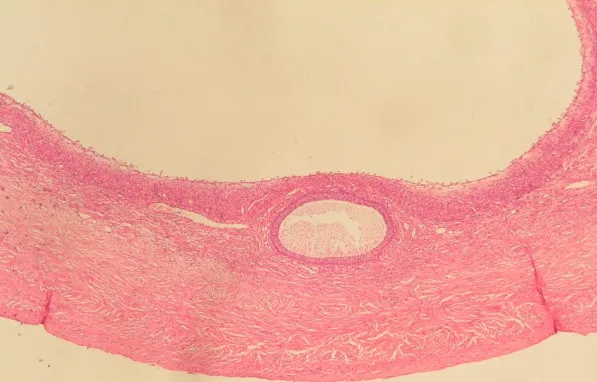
Histology of the resected mass shows a Graafian follicle and an inner lining of ciliated columnar epithelium, consistent with a benign cystadenoma derived from ovarian tissue.
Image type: pathology (h&e)